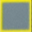
Piece: xx